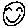
Label: smiley face